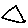
Label: triangle